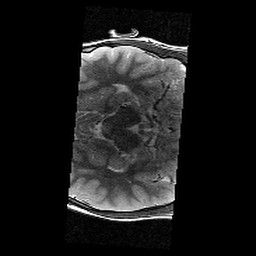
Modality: T2w
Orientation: axial
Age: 12
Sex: male
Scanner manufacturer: siemens
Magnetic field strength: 3 T
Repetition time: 9.23 s
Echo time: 0.067 s